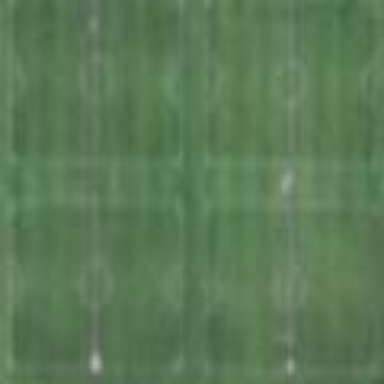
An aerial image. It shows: Soccer pitch designated for leisure and sports activities.